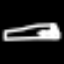
Label: bed